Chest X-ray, PA view. Patient: 61 years old, sex F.
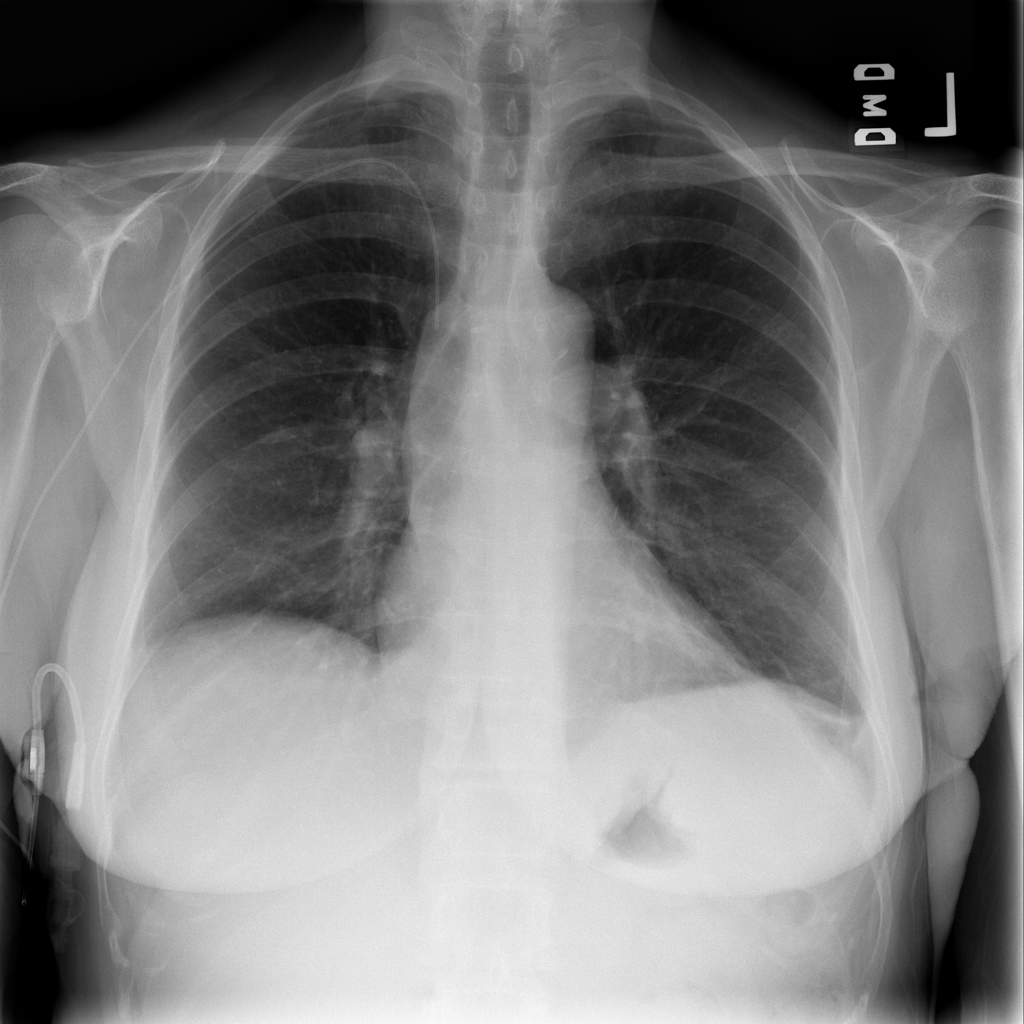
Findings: No Finding